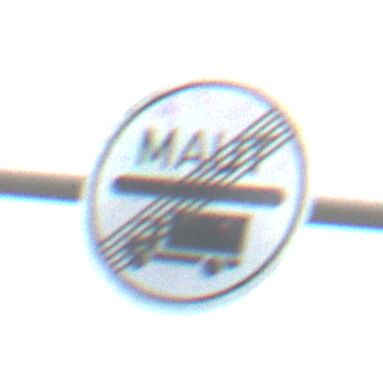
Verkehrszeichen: EndeMautpflicht
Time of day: MorningAfternoon
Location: Outdoor (Nature)
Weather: PartlyCloudy
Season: NotSpecified
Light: Natural